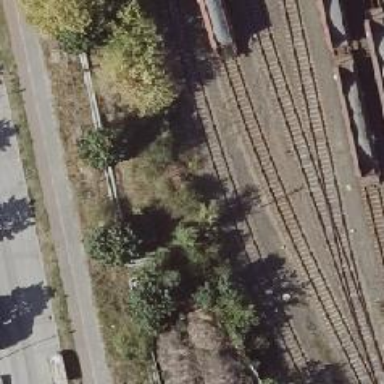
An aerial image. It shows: Railway yard in service.